Question: I want row count which is mentioned in the image, to be used in my expression. How can I access it?
Image is here:

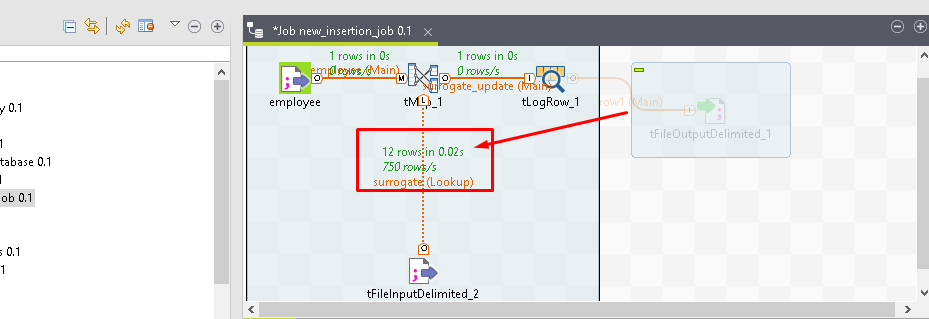
Answer: As mentioned in the <URL>, there are several available variables. It depends on the place where you want to use the variable if it is already filled. This is from the aforementioned page:
> NB_LINE: the number of rows processed. This is an After variable and it returns an integer.
So in your case this would be
'''
((Integer) globalMap.get("tFileInputDelimited_2_NB_LINE"))
'''
Talend also offers those variables in component input fields if you press + .